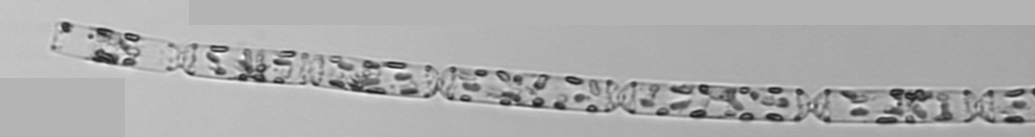
Label: Cerataulina_pelagica